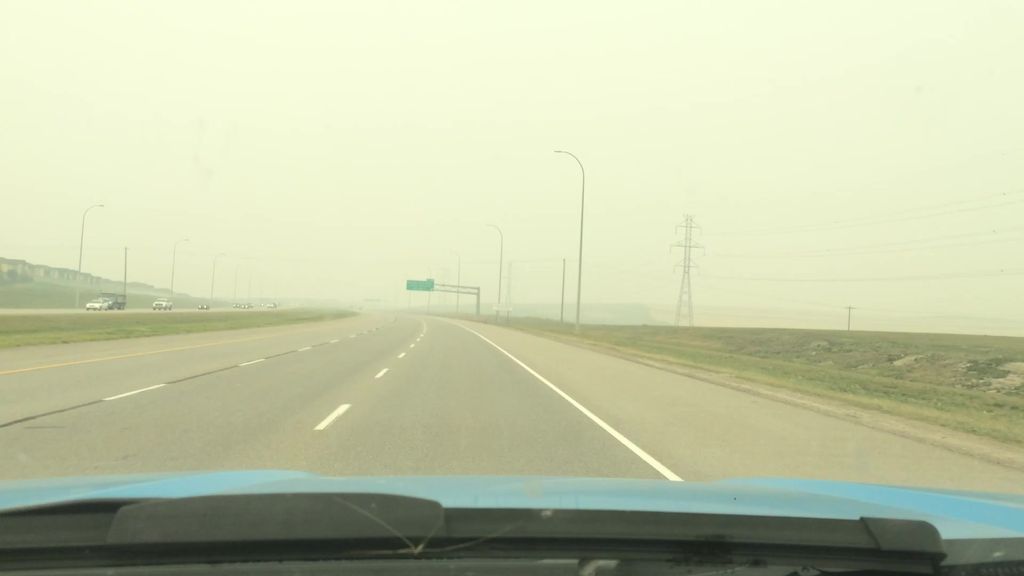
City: calgary